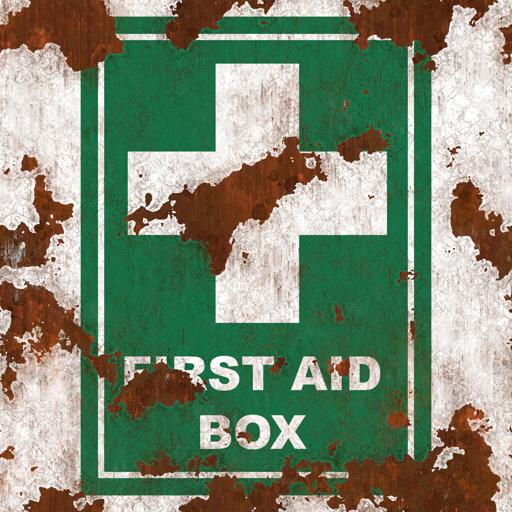
Tags: aid cross first metal paint painted rust